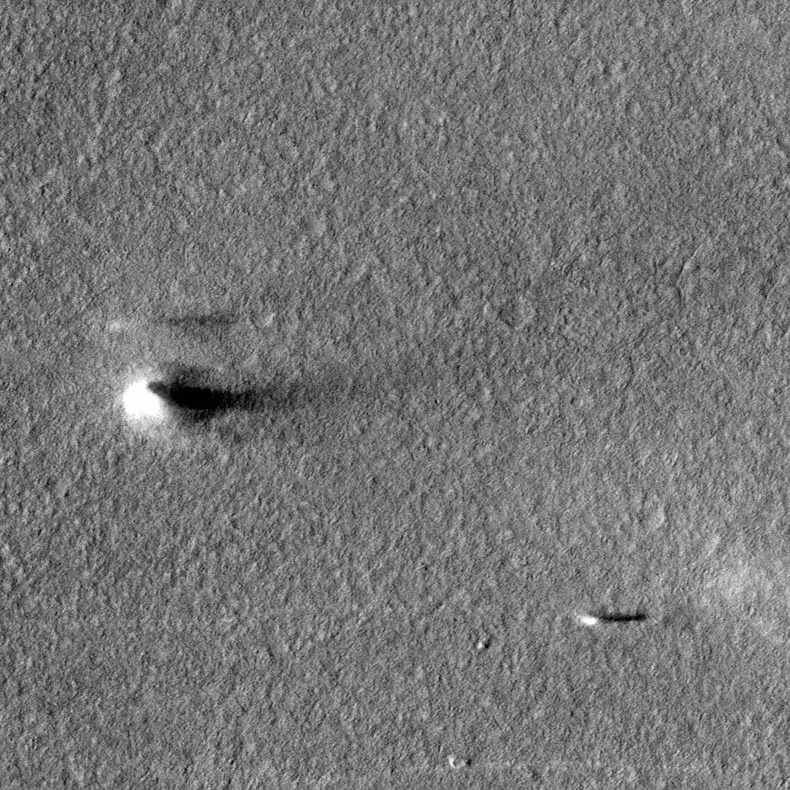
Label: dustdevil, dustdevil, dustdevil